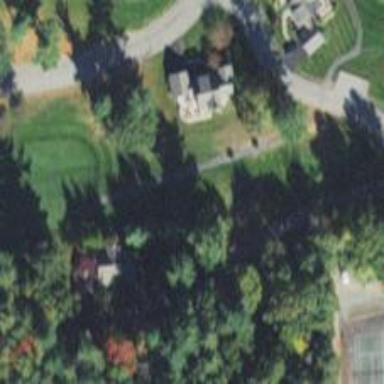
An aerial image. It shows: Footway that doubles as golf path.